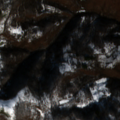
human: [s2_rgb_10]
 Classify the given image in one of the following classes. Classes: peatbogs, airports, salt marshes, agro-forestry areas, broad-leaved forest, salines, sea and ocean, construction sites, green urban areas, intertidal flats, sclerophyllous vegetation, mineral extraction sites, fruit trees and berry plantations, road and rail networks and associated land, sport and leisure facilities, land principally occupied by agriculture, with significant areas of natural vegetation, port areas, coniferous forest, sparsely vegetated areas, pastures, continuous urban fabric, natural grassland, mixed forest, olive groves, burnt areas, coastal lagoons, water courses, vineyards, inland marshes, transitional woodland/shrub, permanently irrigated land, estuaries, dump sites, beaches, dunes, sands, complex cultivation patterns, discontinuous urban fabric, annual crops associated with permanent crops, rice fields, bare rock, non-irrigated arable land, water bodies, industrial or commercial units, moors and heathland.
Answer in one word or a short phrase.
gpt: land principally occupied by agriculture, with significant areas of natural vegetation, broad-leaved forest, transitional woodland/shrub